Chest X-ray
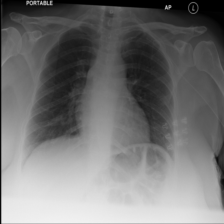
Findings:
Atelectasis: negative
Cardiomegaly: negative
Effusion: negative
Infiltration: negative
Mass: negative
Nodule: negative
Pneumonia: negative
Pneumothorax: negative
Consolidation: negative
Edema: negative
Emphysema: negative
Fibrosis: negative
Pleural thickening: negative
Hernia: negative